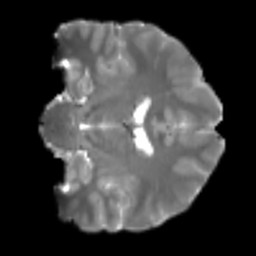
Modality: T2w
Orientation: coronal
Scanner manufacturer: siemens
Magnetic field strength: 3 T
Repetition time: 4 s
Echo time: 0.0594 s